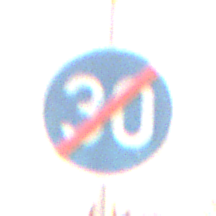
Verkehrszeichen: EndeMindestgeschwindigkeit
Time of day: SunriseSunset
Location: Outdoor (Nature)
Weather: PartlyCloudy
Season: NotSpecified
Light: Natural